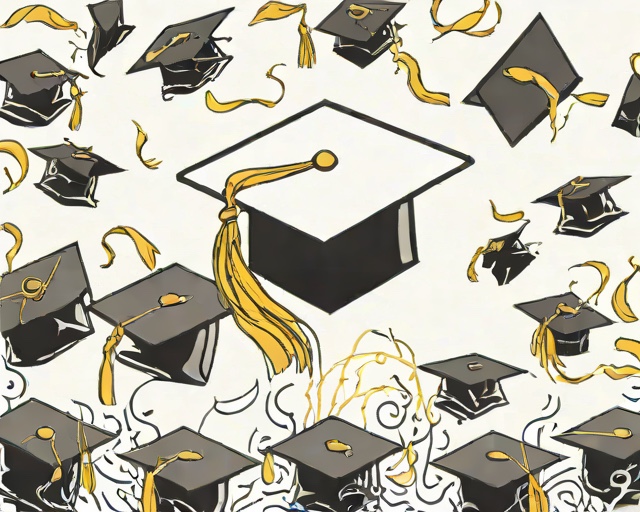
Category: Graduation